Field crop: tomato
Growth stage: 1
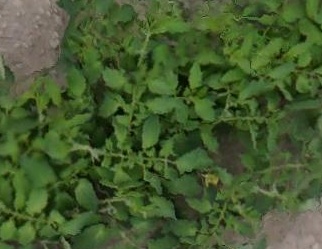
Species: tomato